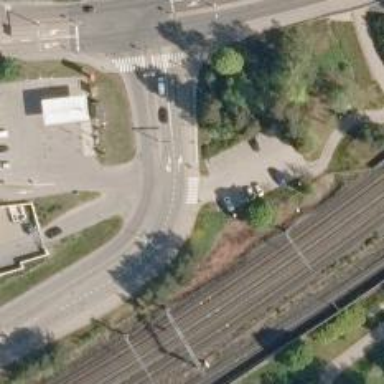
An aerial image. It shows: Marked crossing on asphalt cycleway.